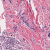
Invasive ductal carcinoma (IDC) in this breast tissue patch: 1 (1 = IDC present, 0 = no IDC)